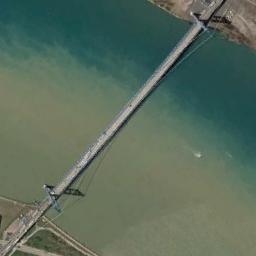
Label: bridge